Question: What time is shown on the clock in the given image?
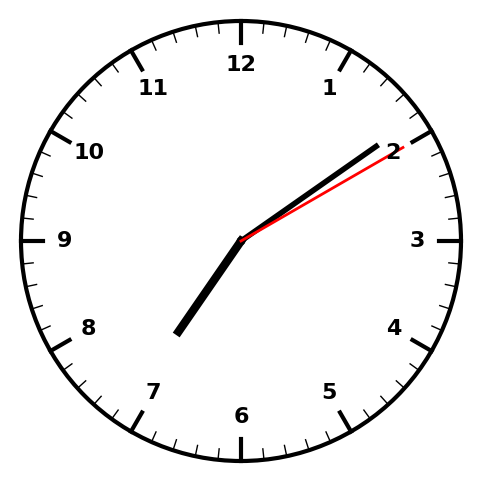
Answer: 07:09:10